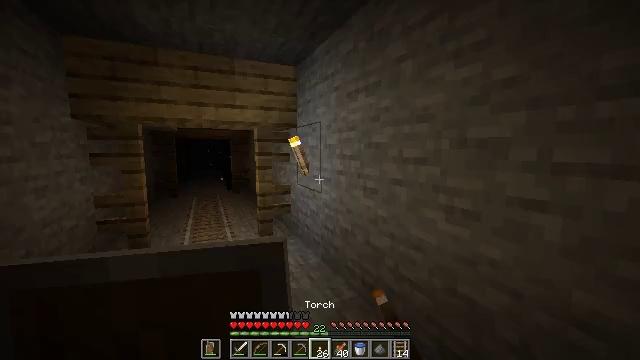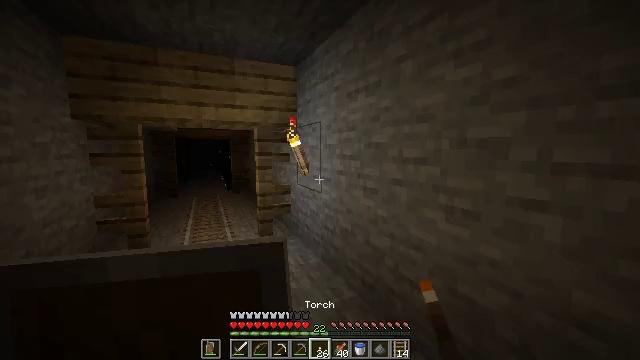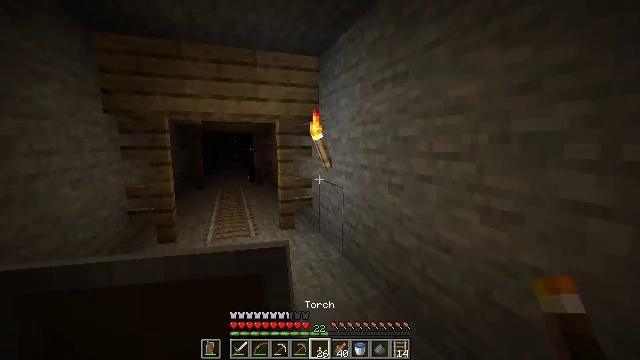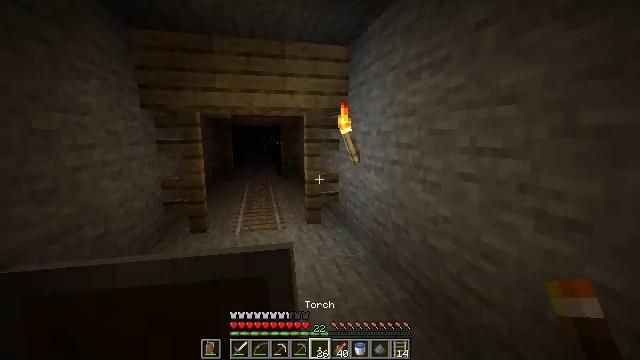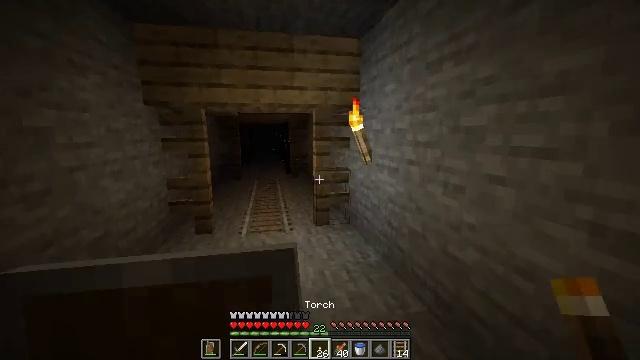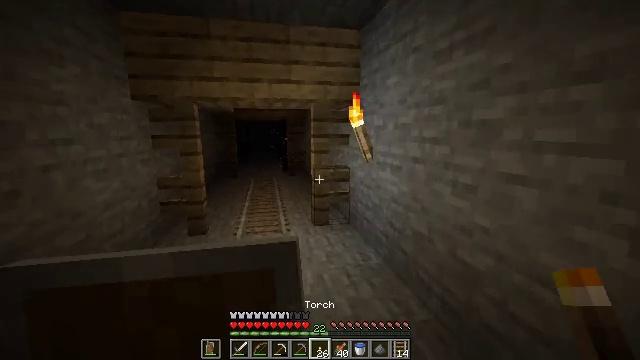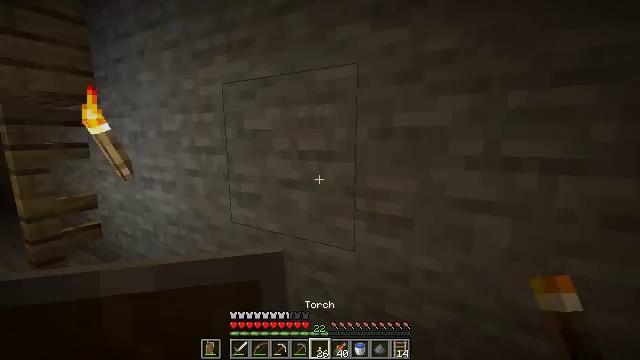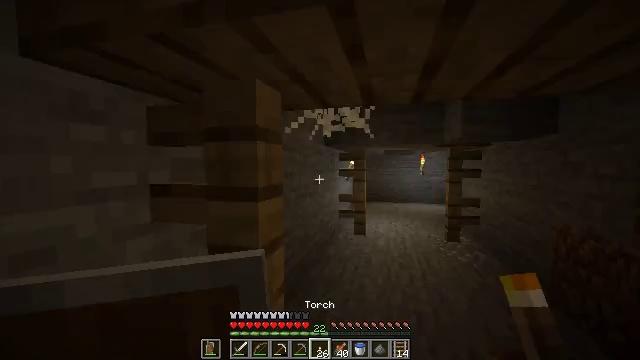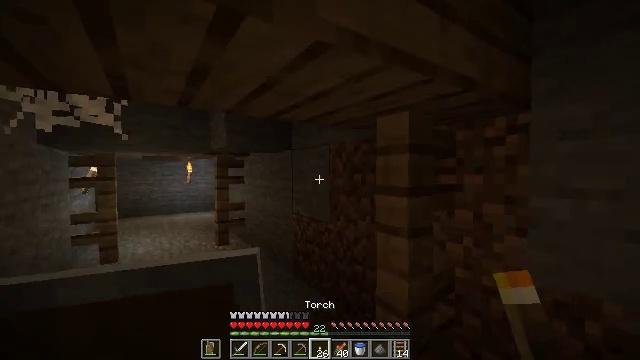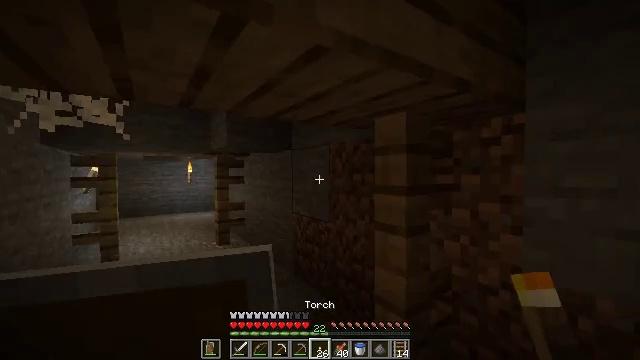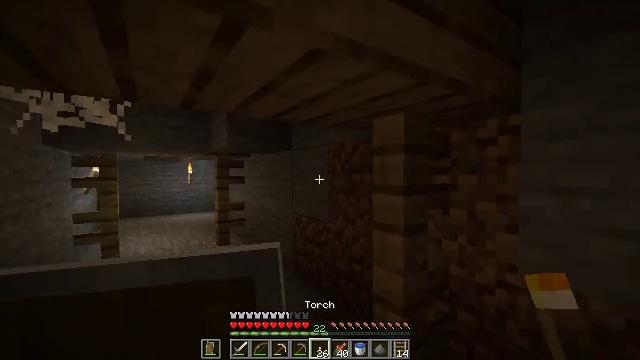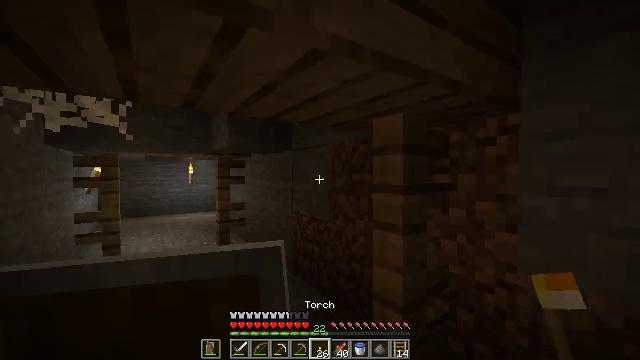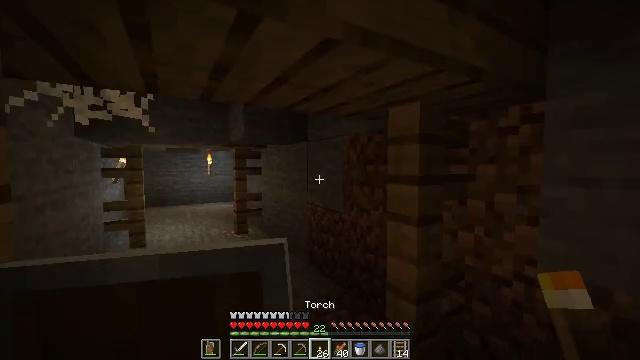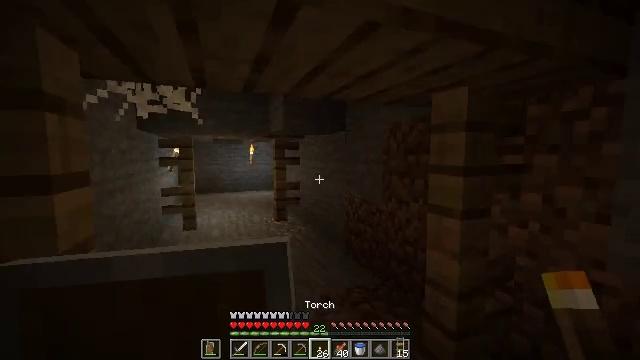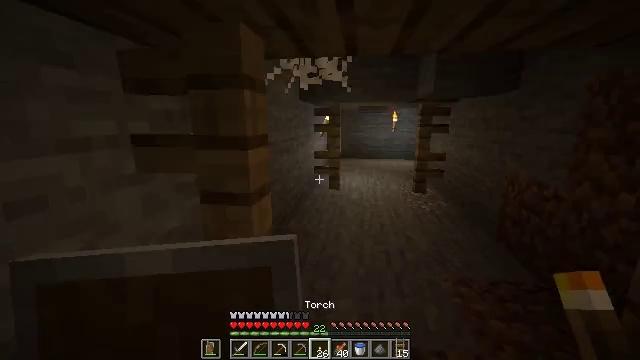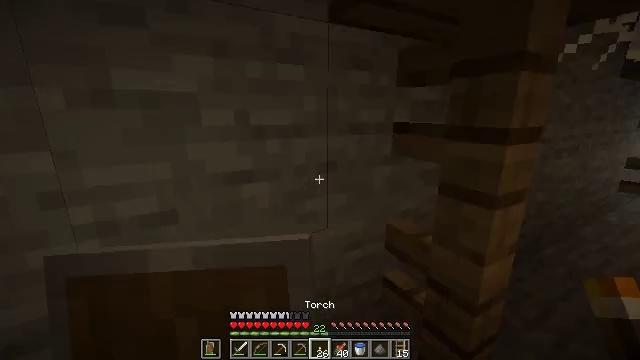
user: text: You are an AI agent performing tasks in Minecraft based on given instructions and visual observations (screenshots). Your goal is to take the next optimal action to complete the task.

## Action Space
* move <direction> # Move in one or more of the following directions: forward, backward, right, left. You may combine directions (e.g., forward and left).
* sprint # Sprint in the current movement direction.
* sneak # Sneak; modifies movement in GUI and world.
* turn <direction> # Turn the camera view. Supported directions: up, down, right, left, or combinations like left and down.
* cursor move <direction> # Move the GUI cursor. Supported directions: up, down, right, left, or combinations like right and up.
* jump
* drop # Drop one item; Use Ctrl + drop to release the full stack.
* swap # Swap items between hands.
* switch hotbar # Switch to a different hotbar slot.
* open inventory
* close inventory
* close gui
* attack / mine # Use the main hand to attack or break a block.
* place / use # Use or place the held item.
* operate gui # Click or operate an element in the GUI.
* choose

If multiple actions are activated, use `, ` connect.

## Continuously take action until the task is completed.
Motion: motion action
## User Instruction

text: Mine the rail.
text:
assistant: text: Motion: no_op
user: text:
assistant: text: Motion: move forward, turn left and down
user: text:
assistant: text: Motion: move forward, turn left and down
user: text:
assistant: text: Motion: move forward, turn left
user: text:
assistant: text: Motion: move forward
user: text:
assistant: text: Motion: move forward, turn right and up
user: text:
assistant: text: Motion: turn right and up
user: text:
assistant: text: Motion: turn right and up
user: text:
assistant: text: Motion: no_op
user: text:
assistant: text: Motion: no_op
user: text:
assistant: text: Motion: no_op
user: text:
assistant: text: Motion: turn left and down
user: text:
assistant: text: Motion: turn left and down
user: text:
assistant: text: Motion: turn left and down
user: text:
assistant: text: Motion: turn left and down
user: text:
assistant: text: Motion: turn left and up
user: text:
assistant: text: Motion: turn left
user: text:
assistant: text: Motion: turn left
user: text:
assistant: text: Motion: move forward, turn left and down
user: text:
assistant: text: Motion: move forward, turn left
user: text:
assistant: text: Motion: move forward
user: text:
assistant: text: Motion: move forward
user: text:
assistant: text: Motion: turn left
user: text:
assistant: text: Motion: turn left and down
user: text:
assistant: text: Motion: turn left and down
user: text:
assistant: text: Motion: move forward and move left, turn left and down
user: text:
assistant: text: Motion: move forward and move left
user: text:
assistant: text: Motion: move forward and move left
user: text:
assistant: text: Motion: move forward, turn left and down
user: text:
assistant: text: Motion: move forward, turn left and down